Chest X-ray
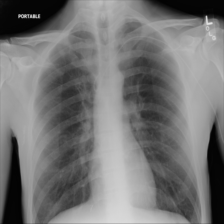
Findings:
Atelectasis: negative
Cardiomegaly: negative
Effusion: negative
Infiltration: negative
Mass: negative
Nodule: negative
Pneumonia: negative
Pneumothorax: negative
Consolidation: negative
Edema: negative
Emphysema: negative
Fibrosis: negative
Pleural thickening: negative
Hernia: negative